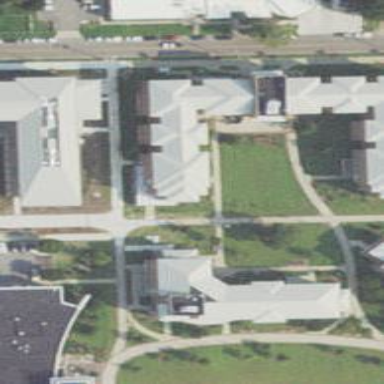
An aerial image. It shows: Dormitory building.